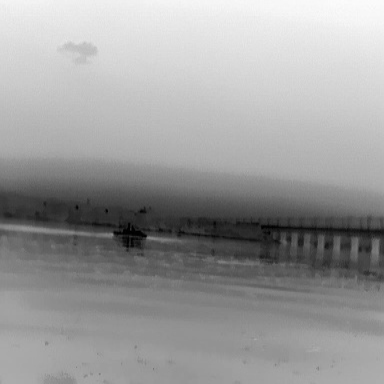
There is a warship in the infrared image.